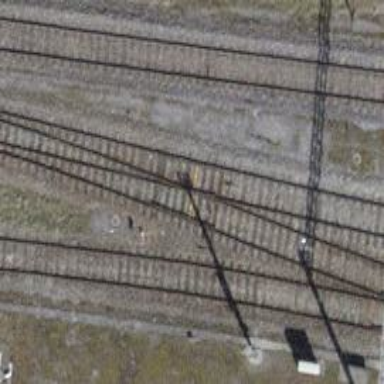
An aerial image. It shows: Siding railway line with electrified contact line for the trains.